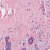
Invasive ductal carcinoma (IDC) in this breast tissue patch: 1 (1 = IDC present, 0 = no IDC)